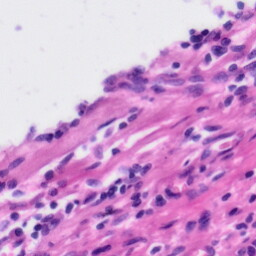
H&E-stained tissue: Tonsil